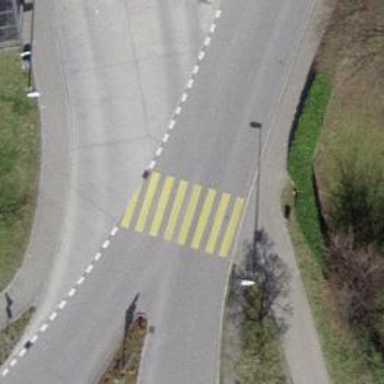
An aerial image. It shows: Uncontrolled zebra crossing with yellow markings.